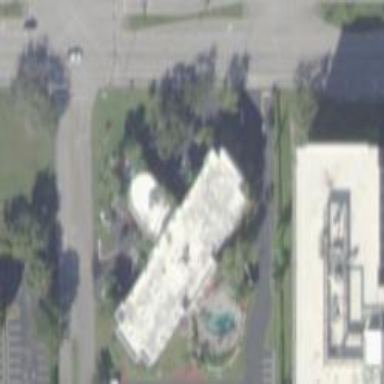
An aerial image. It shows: Hotel building.